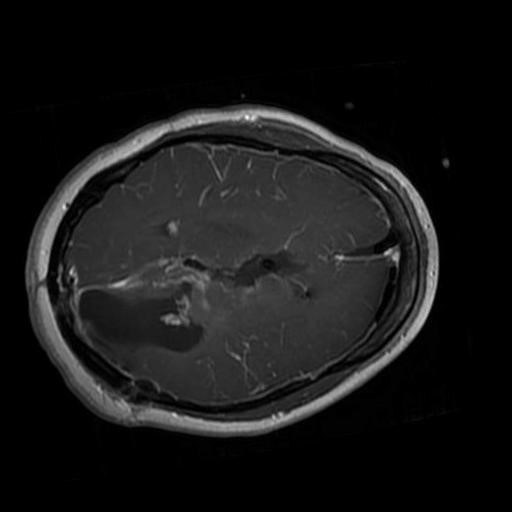
Label: brain_glioma